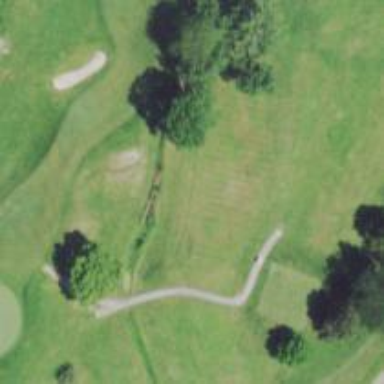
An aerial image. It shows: Path for both roads and golfers.